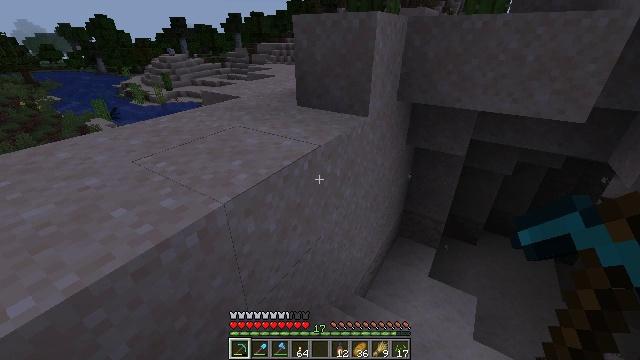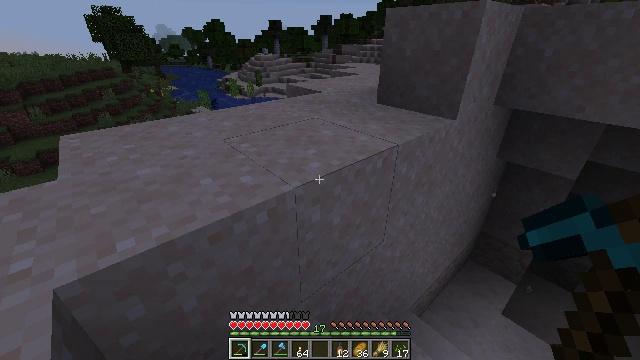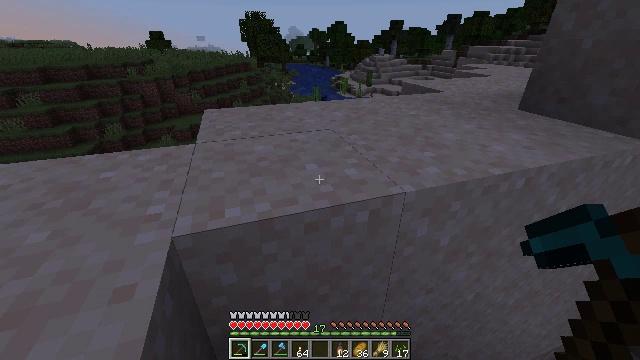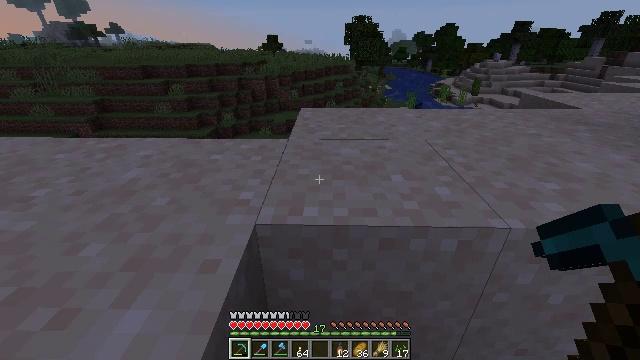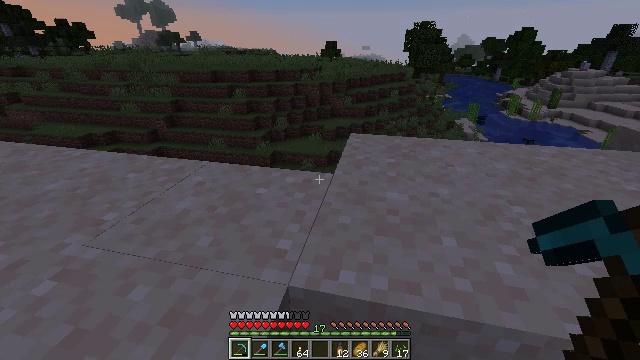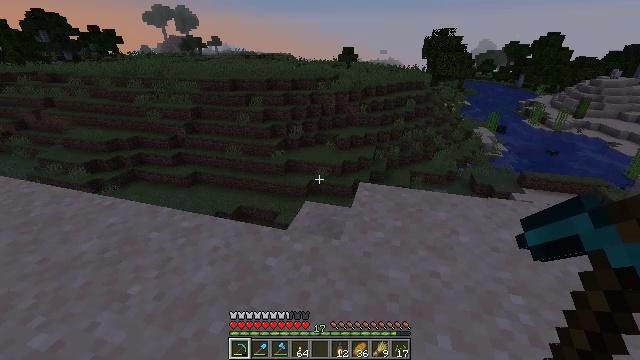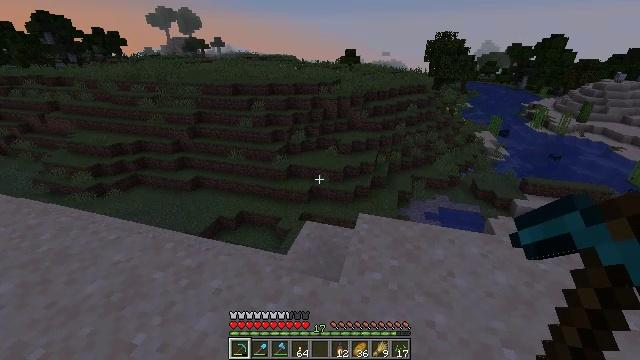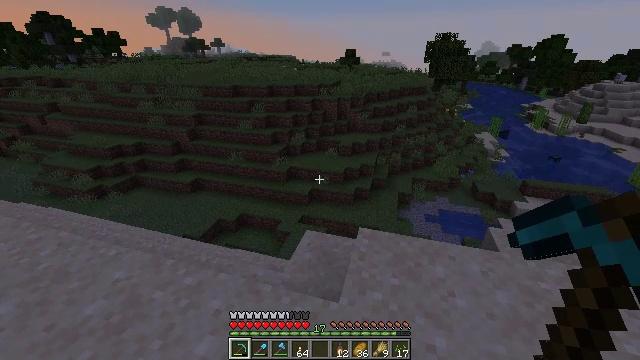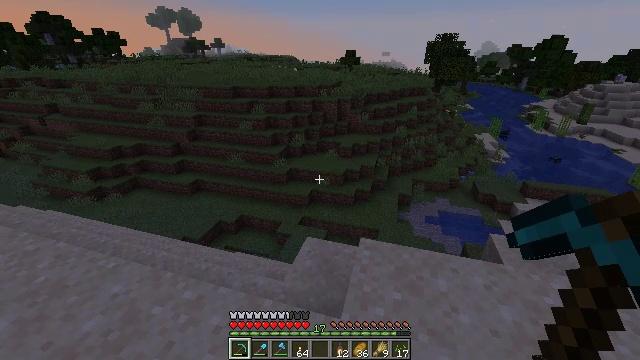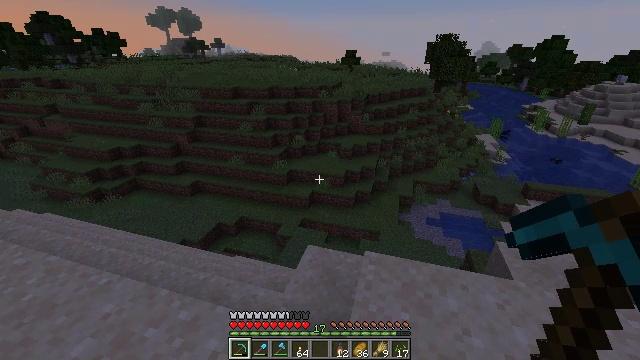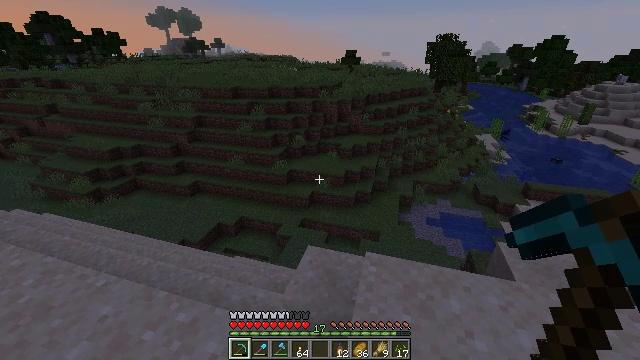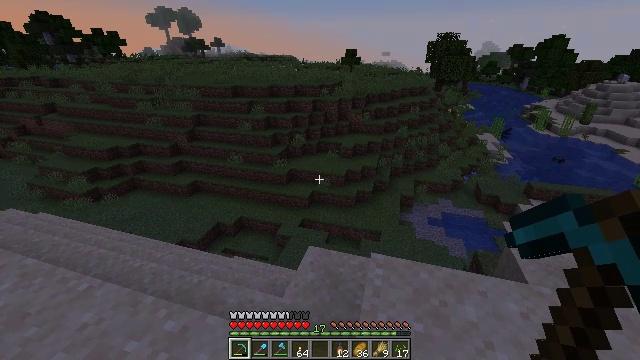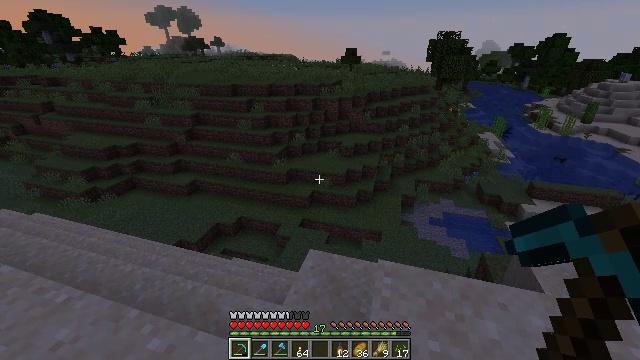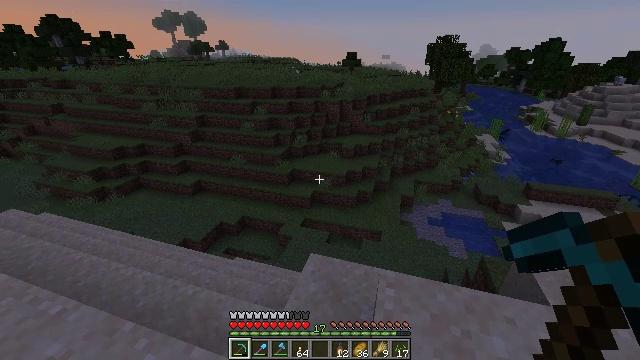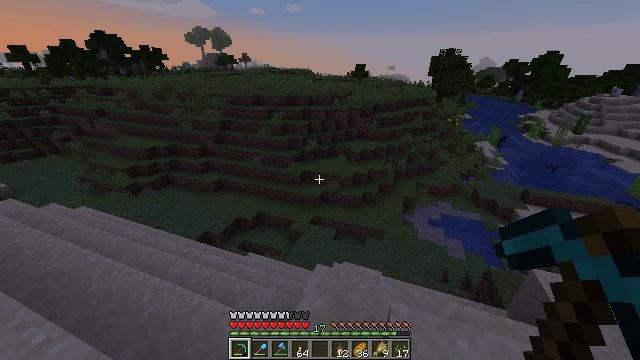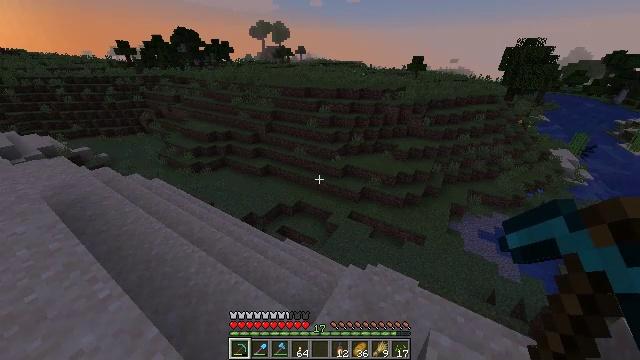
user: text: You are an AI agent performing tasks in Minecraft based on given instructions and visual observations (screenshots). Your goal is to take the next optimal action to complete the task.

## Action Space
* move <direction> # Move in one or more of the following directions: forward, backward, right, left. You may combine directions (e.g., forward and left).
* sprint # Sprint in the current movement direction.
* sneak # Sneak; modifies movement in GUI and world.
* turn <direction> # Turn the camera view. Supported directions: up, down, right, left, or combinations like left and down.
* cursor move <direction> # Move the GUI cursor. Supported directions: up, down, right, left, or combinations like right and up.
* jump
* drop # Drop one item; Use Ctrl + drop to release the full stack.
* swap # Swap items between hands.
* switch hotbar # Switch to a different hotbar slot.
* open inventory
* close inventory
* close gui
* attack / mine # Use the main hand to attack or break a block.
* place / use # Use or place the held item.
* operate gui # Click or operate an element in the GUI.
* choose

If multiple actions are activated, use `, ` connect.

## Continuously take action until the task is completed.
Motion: motion action
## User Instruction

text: Pick up the oxeye daisy.
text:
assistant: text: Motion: move forward and move left, turn left
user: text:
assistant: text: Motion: move forward and move left, turn left
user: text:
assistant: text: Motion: move forward and move left, turn left
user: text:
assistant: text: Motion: move forward and move left, turn left, jump
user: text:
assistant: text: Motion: move forward and move left, turn left, jump
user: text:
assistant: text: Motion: move forward and move left, jump
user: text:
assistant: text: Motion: move forward and move left, jump
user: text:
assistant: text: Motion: move forward and move left, jump
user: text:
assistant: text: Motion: move forward
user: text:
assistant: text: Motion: move forward
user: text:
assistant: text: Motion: move forward
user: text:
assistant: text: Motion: move forward, sprint
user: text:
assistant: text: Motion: move forward, sprint
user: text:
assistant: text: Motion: move forward, sprint, turn left
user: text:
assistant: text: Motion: move forward, sprint, turn left and down
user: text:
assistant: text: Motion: move forward, sprint, turn left and down
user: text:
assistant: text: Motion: move forward, sprint, turn left and down
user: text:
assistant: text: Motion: move forward, sprint, turn left
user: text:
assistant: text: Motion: move forward, sprint
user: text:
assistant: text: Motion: move forward, sprint
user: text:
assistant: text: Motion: move forward, sprint
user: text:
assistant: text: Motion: move forward, sprint
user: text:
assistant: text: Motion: move forward, sprint
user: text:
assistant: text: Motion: move forward, sprint
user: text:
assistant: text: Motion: move forward, sprint
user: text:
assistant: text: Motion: move forward, sprint, turn right
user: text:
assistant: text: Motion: move forward, sprint, turn right
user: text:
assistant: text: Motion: move forward, sprint, turn right
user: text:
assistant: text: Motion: move forward, sprint, turn right
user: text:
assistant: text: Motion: move forward, sprint, turn right